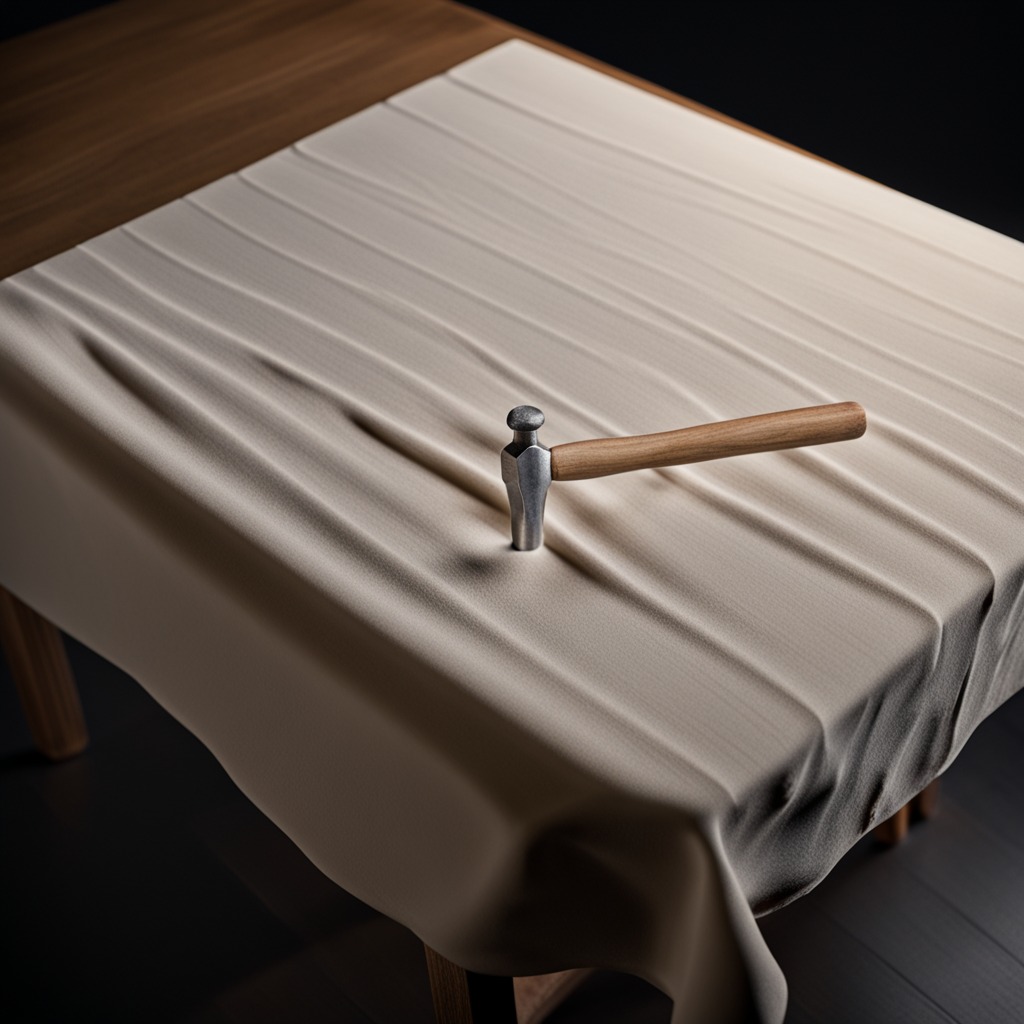
A hammer is lying on a wooden table.